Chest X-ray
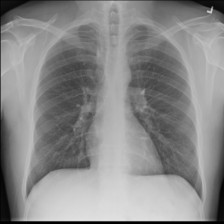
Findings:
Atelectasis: negative
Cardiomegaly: negative
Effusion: negative
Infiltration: negative
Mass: negative
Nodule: negative
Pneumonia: negative
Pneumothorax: negative
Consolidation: negative
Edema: negative
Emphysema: negative
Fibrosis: negative
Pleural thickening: negative
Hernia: negative